Chest X-ray:
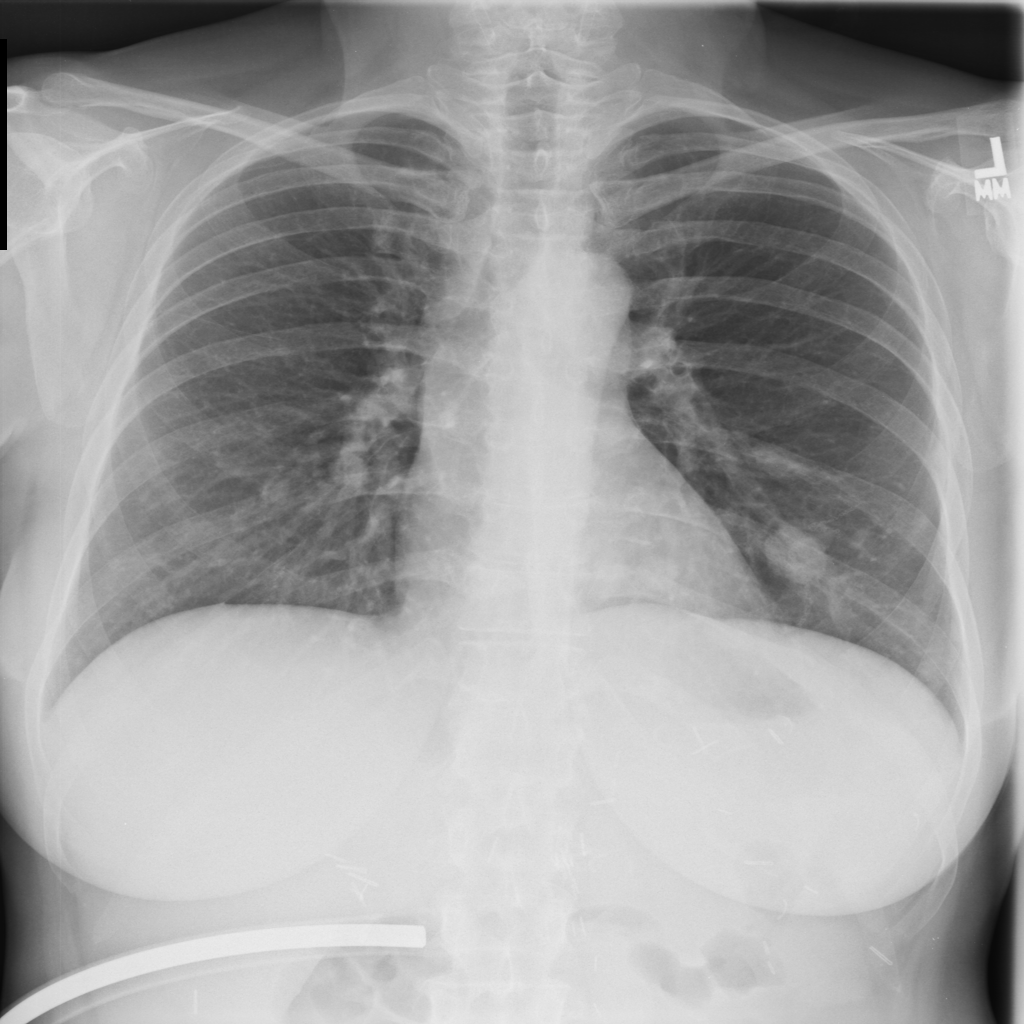
Findings: Nodule
No abnormal finding: no